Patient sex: M
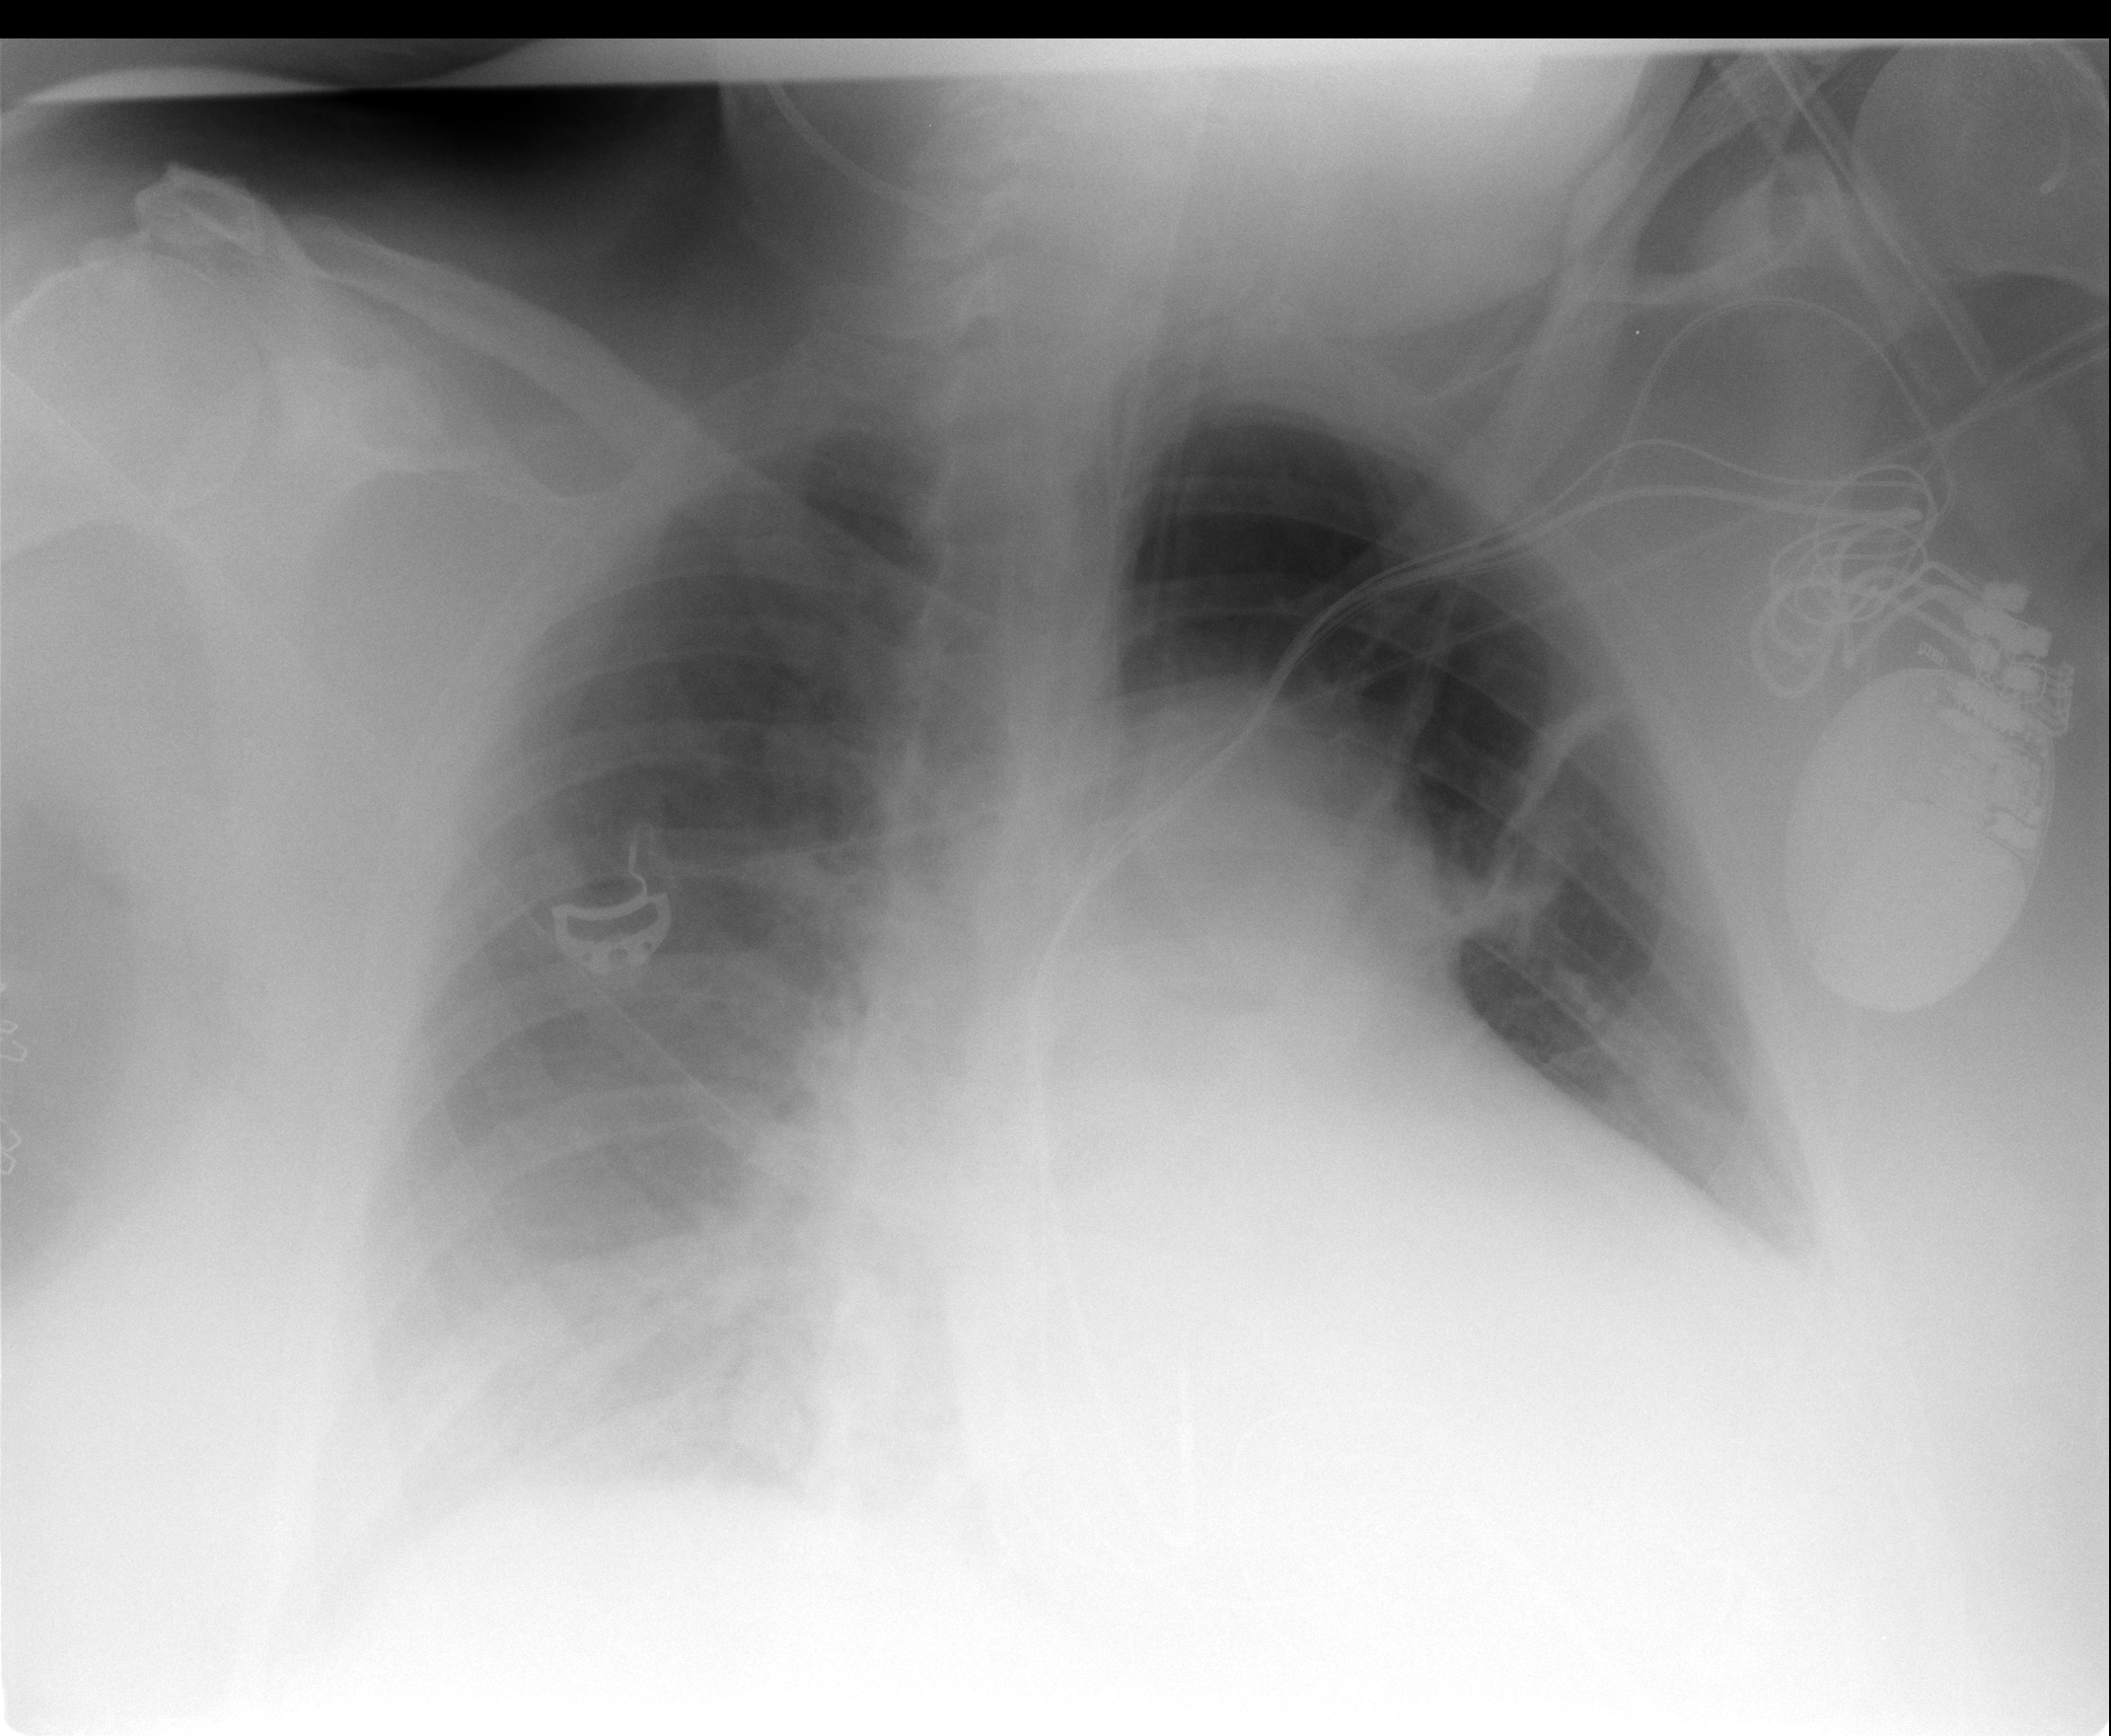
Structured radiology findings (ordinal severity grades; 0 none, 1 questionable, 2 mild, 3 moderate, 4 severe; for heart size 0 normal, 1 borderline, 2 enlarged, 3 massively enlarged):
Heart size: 2
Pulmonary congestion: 0
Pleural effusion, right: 2
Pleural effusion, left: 2
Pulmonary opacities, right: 0
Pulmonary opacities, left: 0
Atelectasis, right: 3
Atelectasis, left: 2